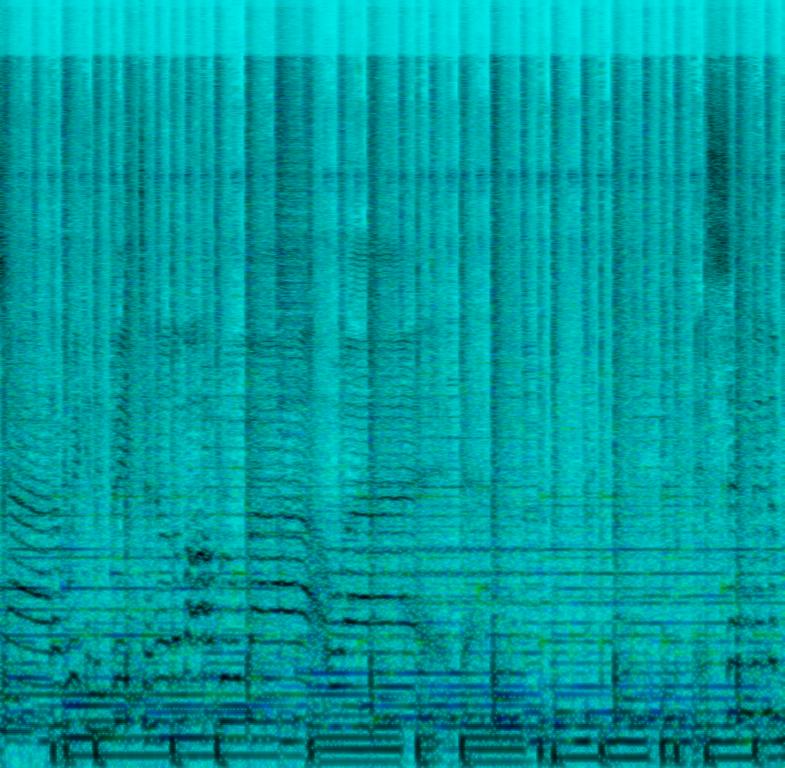
This song contains an acoustic drum and an e-bass playing along to someone strumming chords on an acoustic guitar. Panned to the right side of the speaker you can hear a mandolin playing a melody in a higher register. An e-piano is playing chords that are panned to the left side of the speakers. A male voice is singing at a higher pitch. This song may be playing when feeling happy.